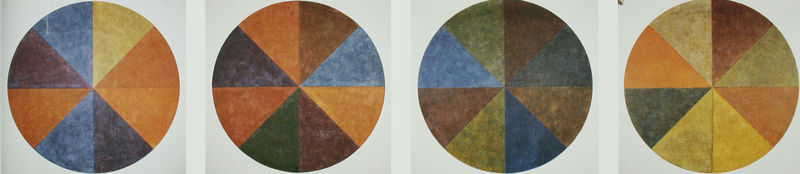
Titel: Installation Galerie Ressle, Stockholm - Eight-part circles
Künstler: Sol Lewitt
Schlagwörter: blau, weiß, gelb, grün, ocker, braun, bunt, grau, mitte, orange, schwarz, rot, beige, muster, wand, kreis, rund, abstrakt, farben, modern, farbe, formen, lila, marmoriert, vier, form, stücke, kreise, reihe, ausstellung, quadrate, rollen, goethe, dreiecke, geometrie, lewitt, quadrat, vierecke, installation, acht, winkel, teile, zwischenräume, radial, farbenlehre, zirkel, prisma, prismen, senf, unterteilt, achtel, drehscheiben, farbkreise, minimal, teilstücke, tortenstücke, viwe